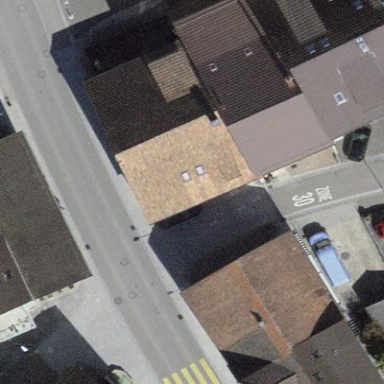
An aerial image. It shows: Building with tiled roof.